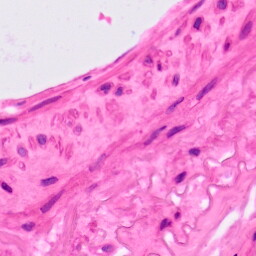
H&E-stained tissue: Lung